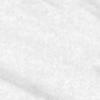
Label: change